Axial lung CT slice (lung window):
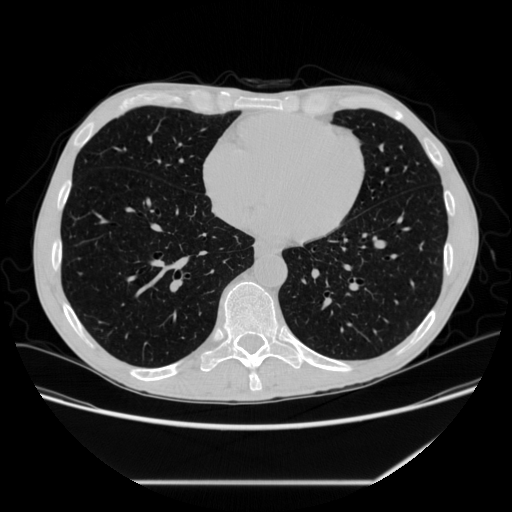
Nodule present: no